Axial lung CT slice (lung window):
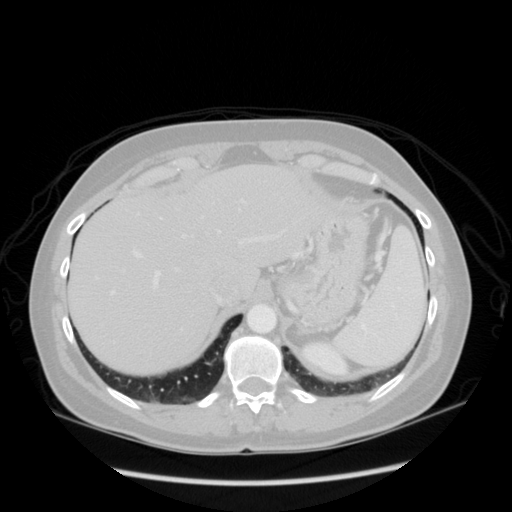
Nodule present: no